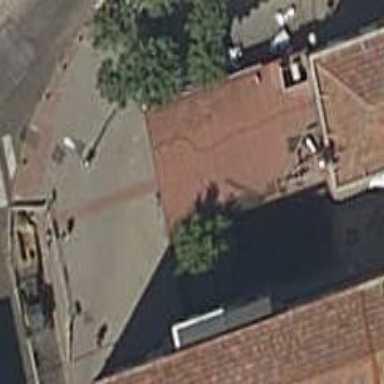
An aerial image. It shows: Pub.